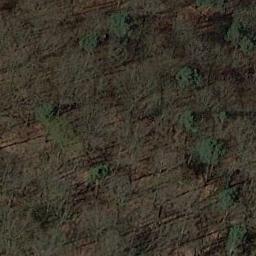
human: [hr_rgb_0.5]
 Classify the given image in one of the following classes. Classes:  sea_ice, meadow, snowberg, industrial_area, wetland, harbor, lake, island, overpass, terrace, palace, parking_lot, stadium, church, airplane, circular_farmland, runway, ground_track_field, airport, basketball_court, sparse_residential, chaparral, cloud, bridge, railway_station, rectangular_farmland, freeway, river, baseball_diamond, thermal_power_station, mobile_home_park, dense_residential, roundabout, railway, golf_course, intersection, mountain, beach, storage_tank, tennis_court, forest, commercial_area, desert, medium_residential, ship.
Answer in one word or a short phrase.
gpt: forest